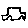
Label: car